Brain MRI, t1w sequence, axial 2D slice.
Patient: age 35, sex F, weight 90 kg, height 1.9 m
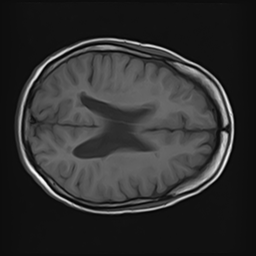